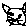
Label: cat